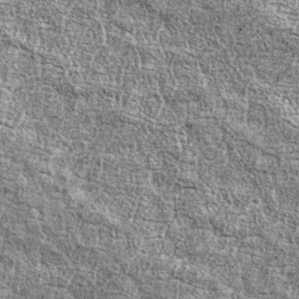
Label: non_frost